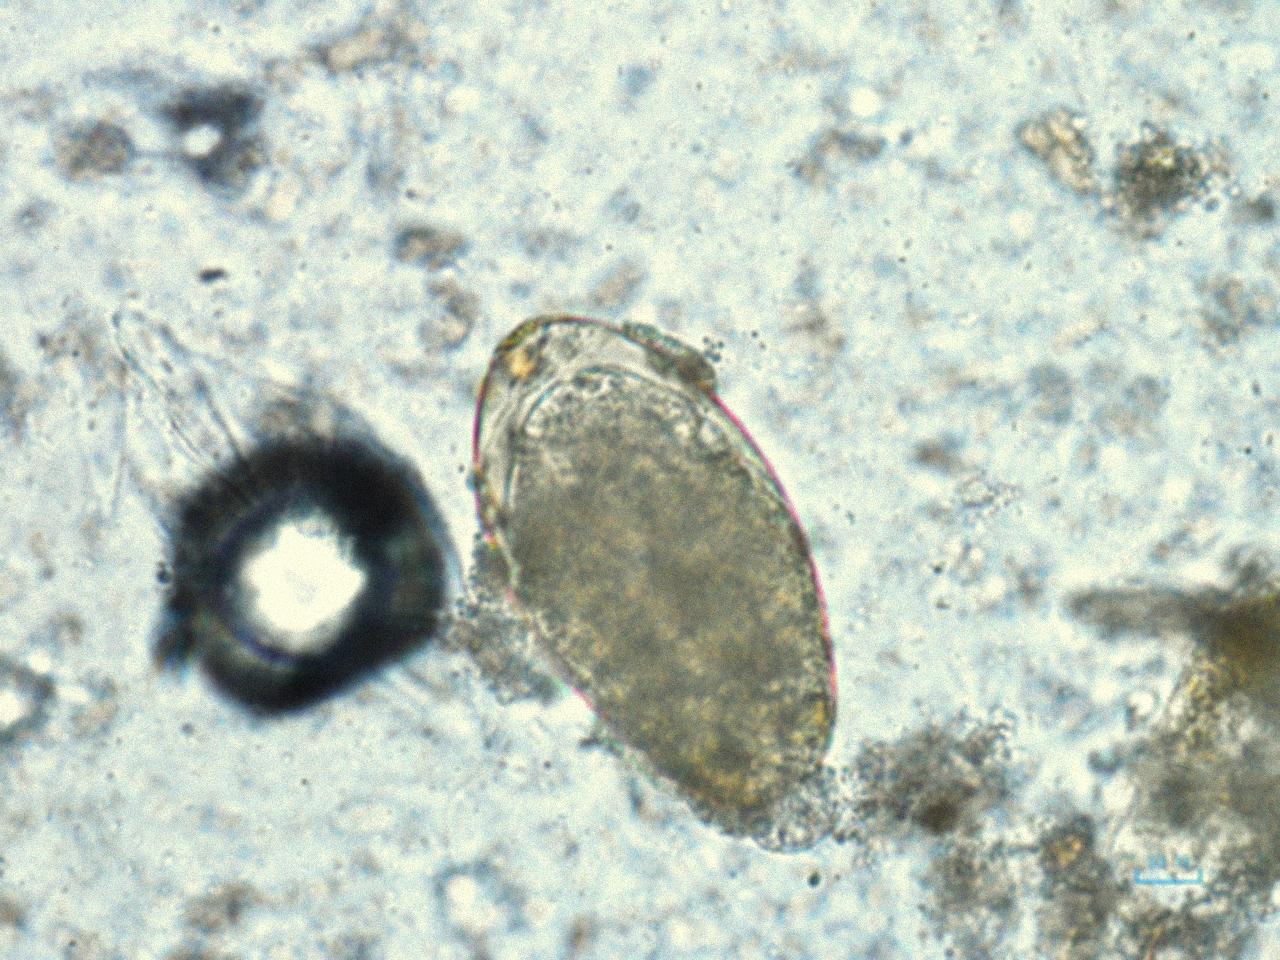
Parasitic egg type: Fasciolopsis buski